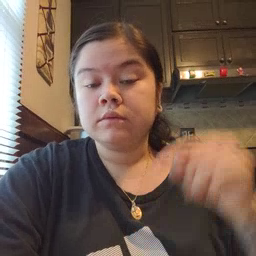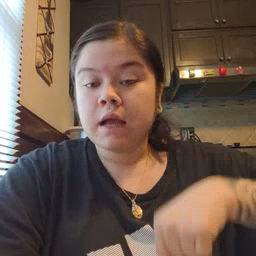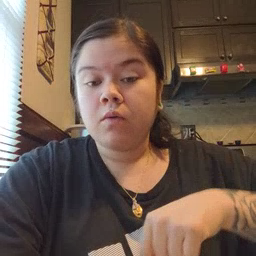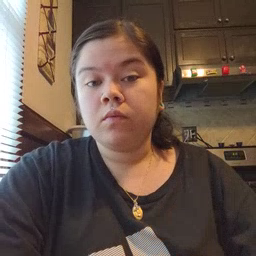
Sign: down